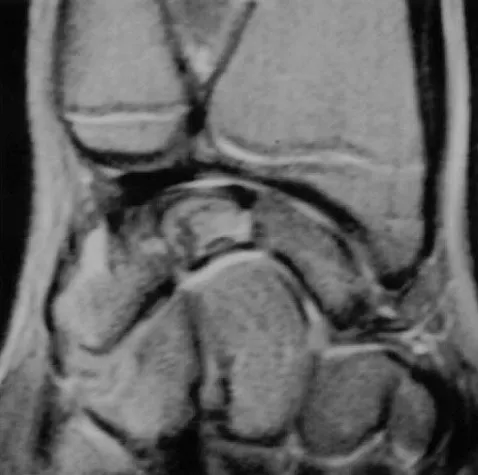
Magnetic resonance imaging (MRI) shows beginning of revascularization of the lunate.
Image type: radiology (mri)